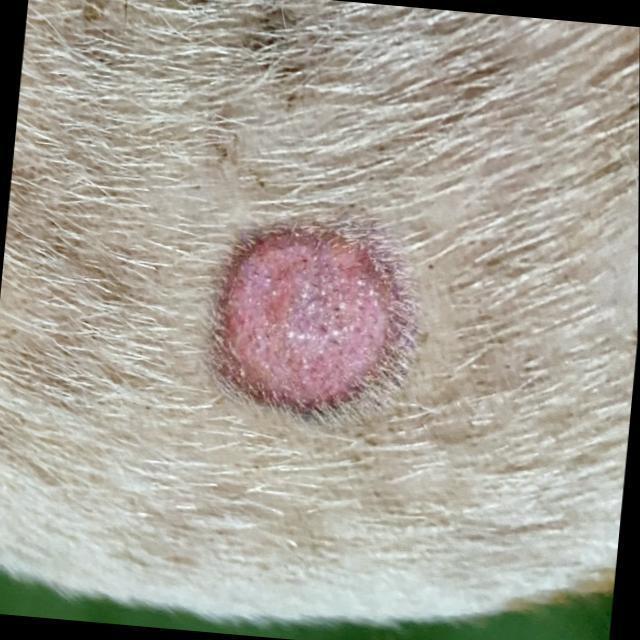
Canine ringworm (Dermatophytosis) — fungal infection caused by Microsporum or Trichophyton. Presents with circular alopecia, scaling, crusting, and broken hairs.